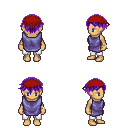
a pixel art fantasy rpg character, female body template, human, tanned skin, chain tabard jacket, white pants, purple short bangs hairstyle, red bandana, bracelets, four views (front, back, left, right), 2x2 character sprite sheet, small pixel art, hard edges, no anti-aliasing